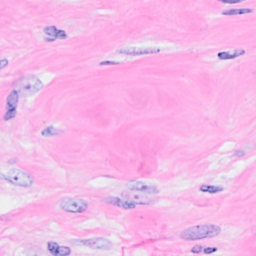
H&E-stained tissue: Breast